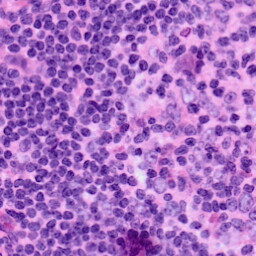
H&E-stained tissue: LymphNode